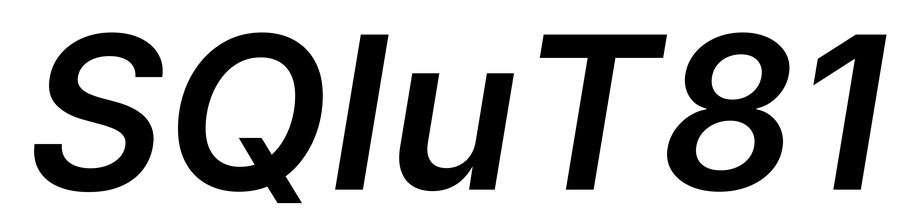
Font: Inter-Italic_SemiBold_Italic